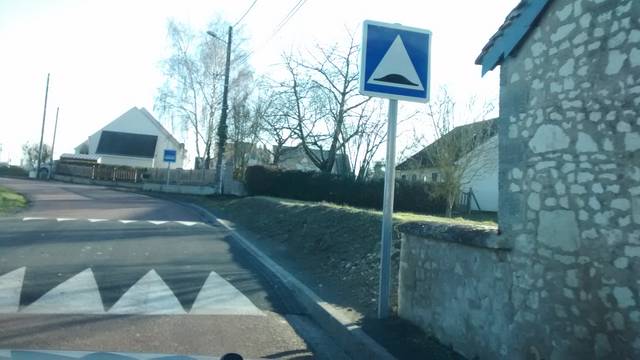
Region: France
Coordinates: 47.101, 0.3173